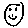
Label: smiley face